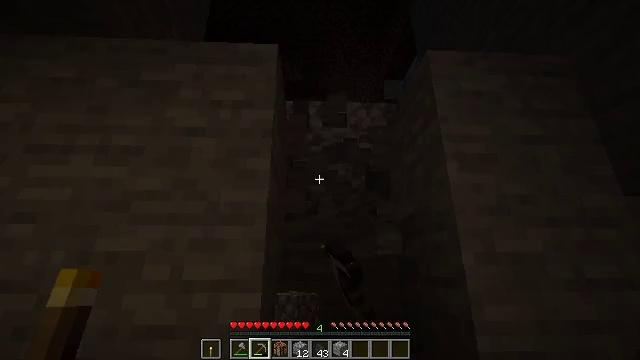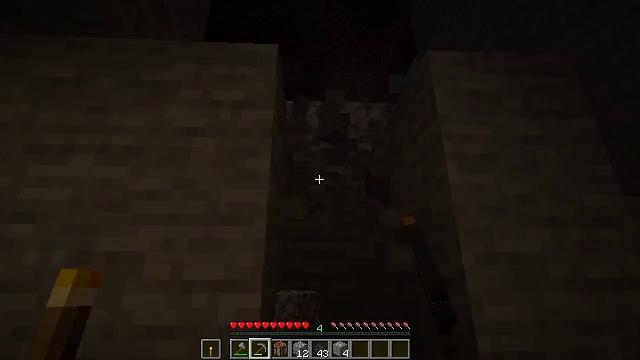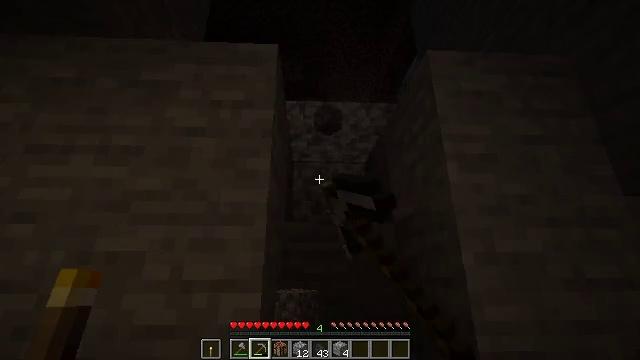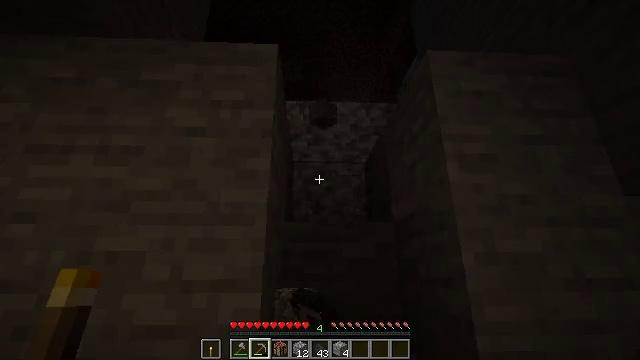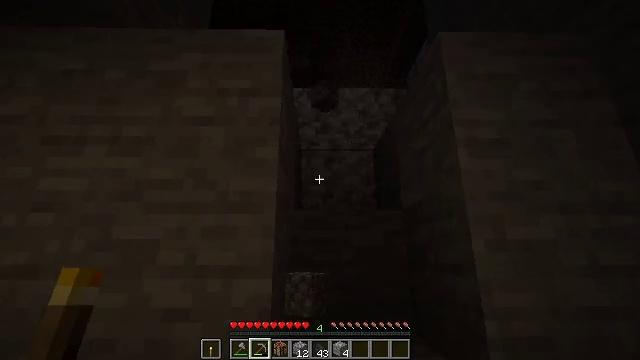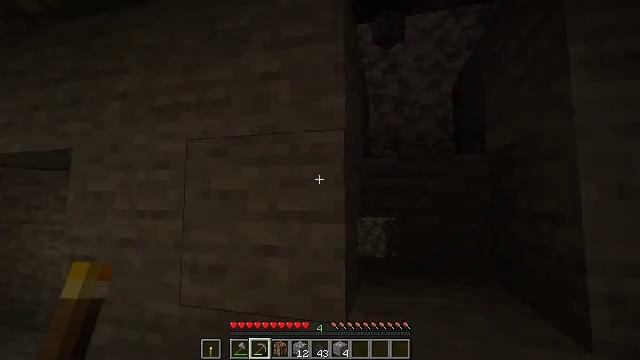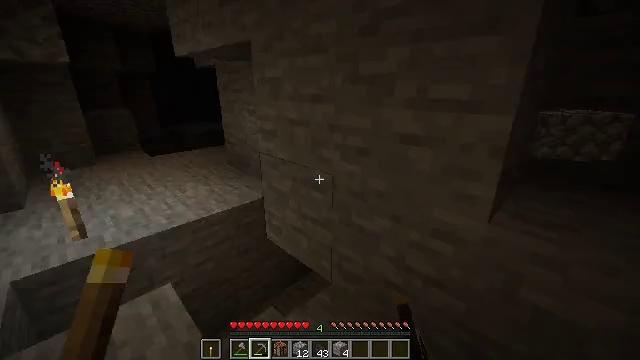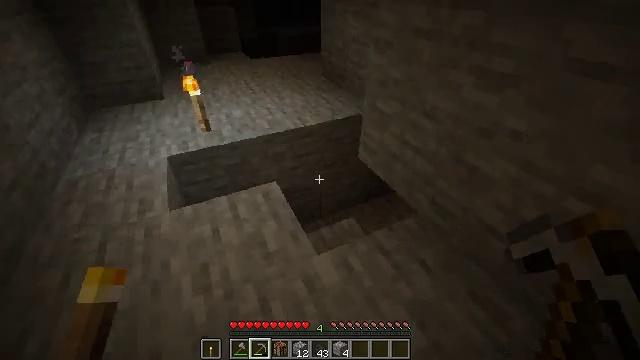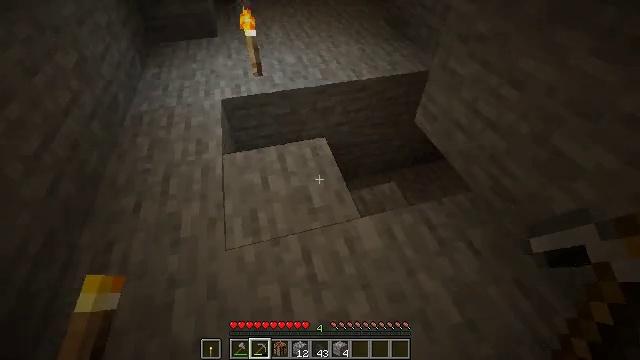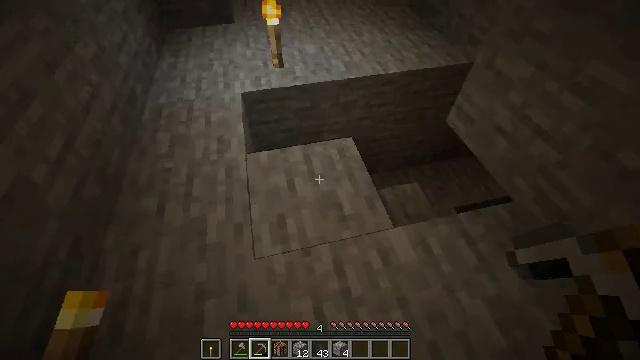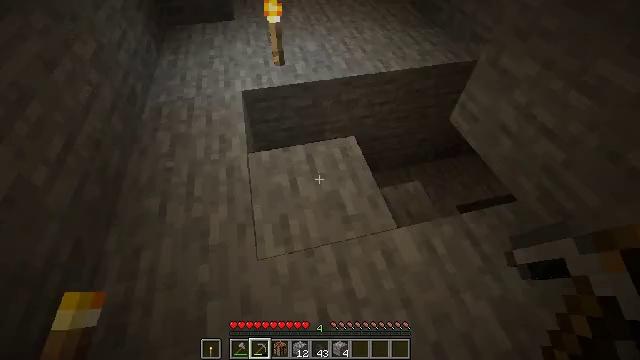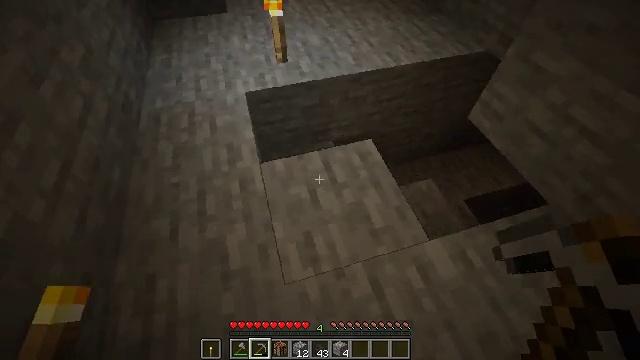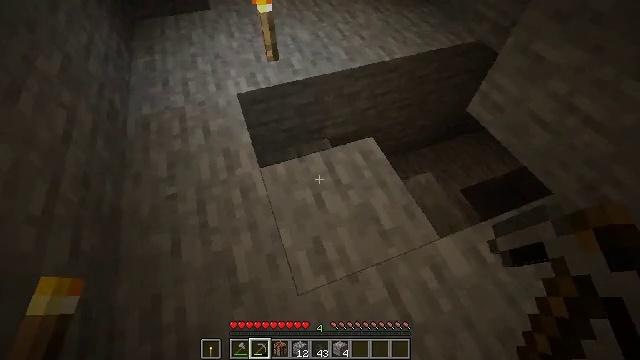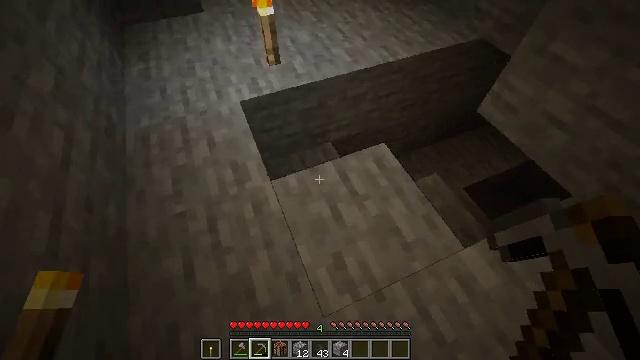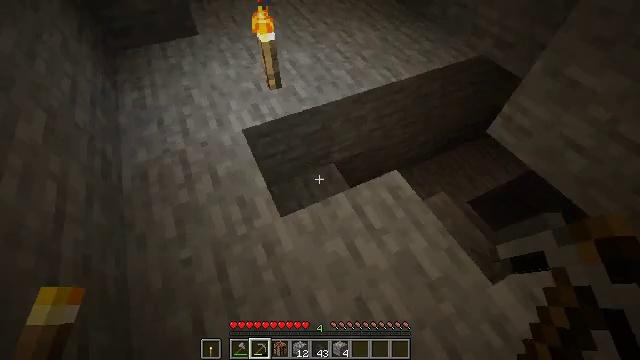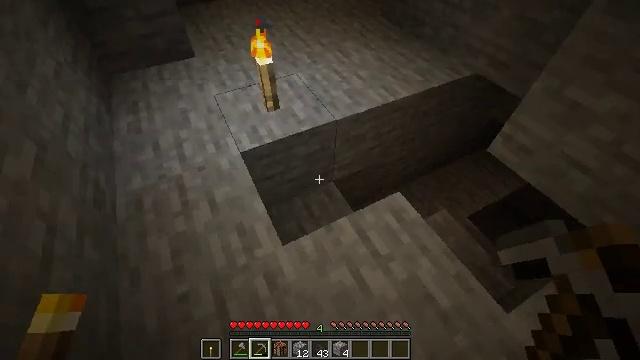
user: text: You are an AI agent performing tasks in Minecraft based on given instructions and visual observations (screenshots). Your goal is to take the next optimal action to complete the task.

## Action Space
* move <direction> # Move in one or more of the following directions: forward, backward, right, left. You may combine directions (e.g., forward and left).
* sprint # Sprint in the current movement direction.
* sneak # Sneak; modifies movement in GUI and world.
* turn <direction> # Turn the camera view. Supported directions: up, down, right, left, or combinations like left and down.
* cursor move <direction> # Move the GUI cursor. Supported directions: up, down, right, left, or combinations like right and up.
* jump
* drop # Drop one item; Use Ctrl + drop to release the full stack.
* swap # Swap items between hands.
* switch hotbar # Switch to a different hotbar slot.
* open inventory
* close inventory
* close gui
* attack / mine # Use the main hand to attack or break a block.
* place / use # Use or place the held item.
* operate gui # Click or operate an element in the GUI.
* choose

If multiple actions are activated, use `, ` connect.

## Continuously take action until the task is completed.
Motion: motion action
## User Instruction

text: Remove the torch from its spot.
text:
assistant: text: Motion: attack / mine
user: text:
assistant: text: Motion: no_op
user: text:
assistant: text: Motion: no_op
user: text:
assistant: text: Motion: turn left and down
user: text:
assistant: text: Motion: turn left and down
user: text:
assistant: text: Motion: move left, turn left and down
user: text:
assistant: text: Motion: move left, turn left and down
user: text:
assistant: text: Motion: move forward and move left, turn left and down
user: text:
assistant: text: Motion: move forward and move left, turn left and down
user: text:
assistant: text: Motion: move forward and move left
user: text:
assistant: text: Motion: move forward and move left, turn right and down
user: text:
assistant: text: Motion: move forward and move left, turn right and down
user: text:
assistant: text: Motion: move forward and move left, turn right
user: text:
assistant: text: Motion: move forward, turn right and up
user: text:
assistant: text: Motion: move forward, turn right and up
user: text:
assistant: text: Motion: move forward
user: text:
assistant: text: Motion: move forward
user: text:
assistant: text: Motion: move left, turn right and down
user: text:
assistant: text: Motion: move left, turn right and down
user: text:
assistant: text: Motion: move left, turn right
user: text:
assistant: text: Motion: move left, turn right and up
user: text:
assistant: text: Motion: move left, turn right and up
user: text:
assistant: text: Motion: move left, turn right and up
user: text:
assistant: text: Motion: move left, turn right and up
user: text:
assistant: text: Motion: turn right
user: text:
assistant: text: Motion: turn right
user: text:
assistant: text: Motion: no_op
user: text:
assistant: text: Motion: attack / mine
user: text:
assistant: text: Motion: attack / mine
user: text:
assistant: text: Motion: attack / mine